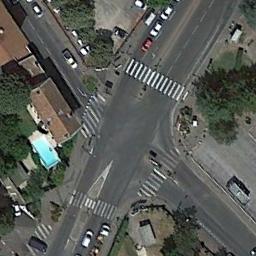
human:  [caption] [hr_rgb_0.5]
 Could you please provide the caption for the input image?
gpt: An intersection with normal traffic located in a residential area .

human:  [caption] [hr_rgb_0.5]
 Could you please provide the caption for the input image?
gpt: There are several moving vehicles on the slanted intersection of the intersection, And there are many buildings and some trees around the intersection .

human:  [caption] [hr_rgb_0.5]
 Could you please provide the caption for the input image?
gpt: There are many trees near the intersection .

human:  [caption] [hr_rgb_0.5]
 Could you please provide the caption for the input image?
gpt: There was traffic at the intersection .

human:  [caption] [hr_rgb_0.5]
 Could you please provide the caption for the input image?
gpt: There are two brown buildings and swimming pool beside the intersection .